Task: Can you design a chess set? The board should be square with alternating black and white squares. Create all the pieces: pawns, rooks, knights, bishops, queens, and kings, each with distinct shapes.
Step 4143:
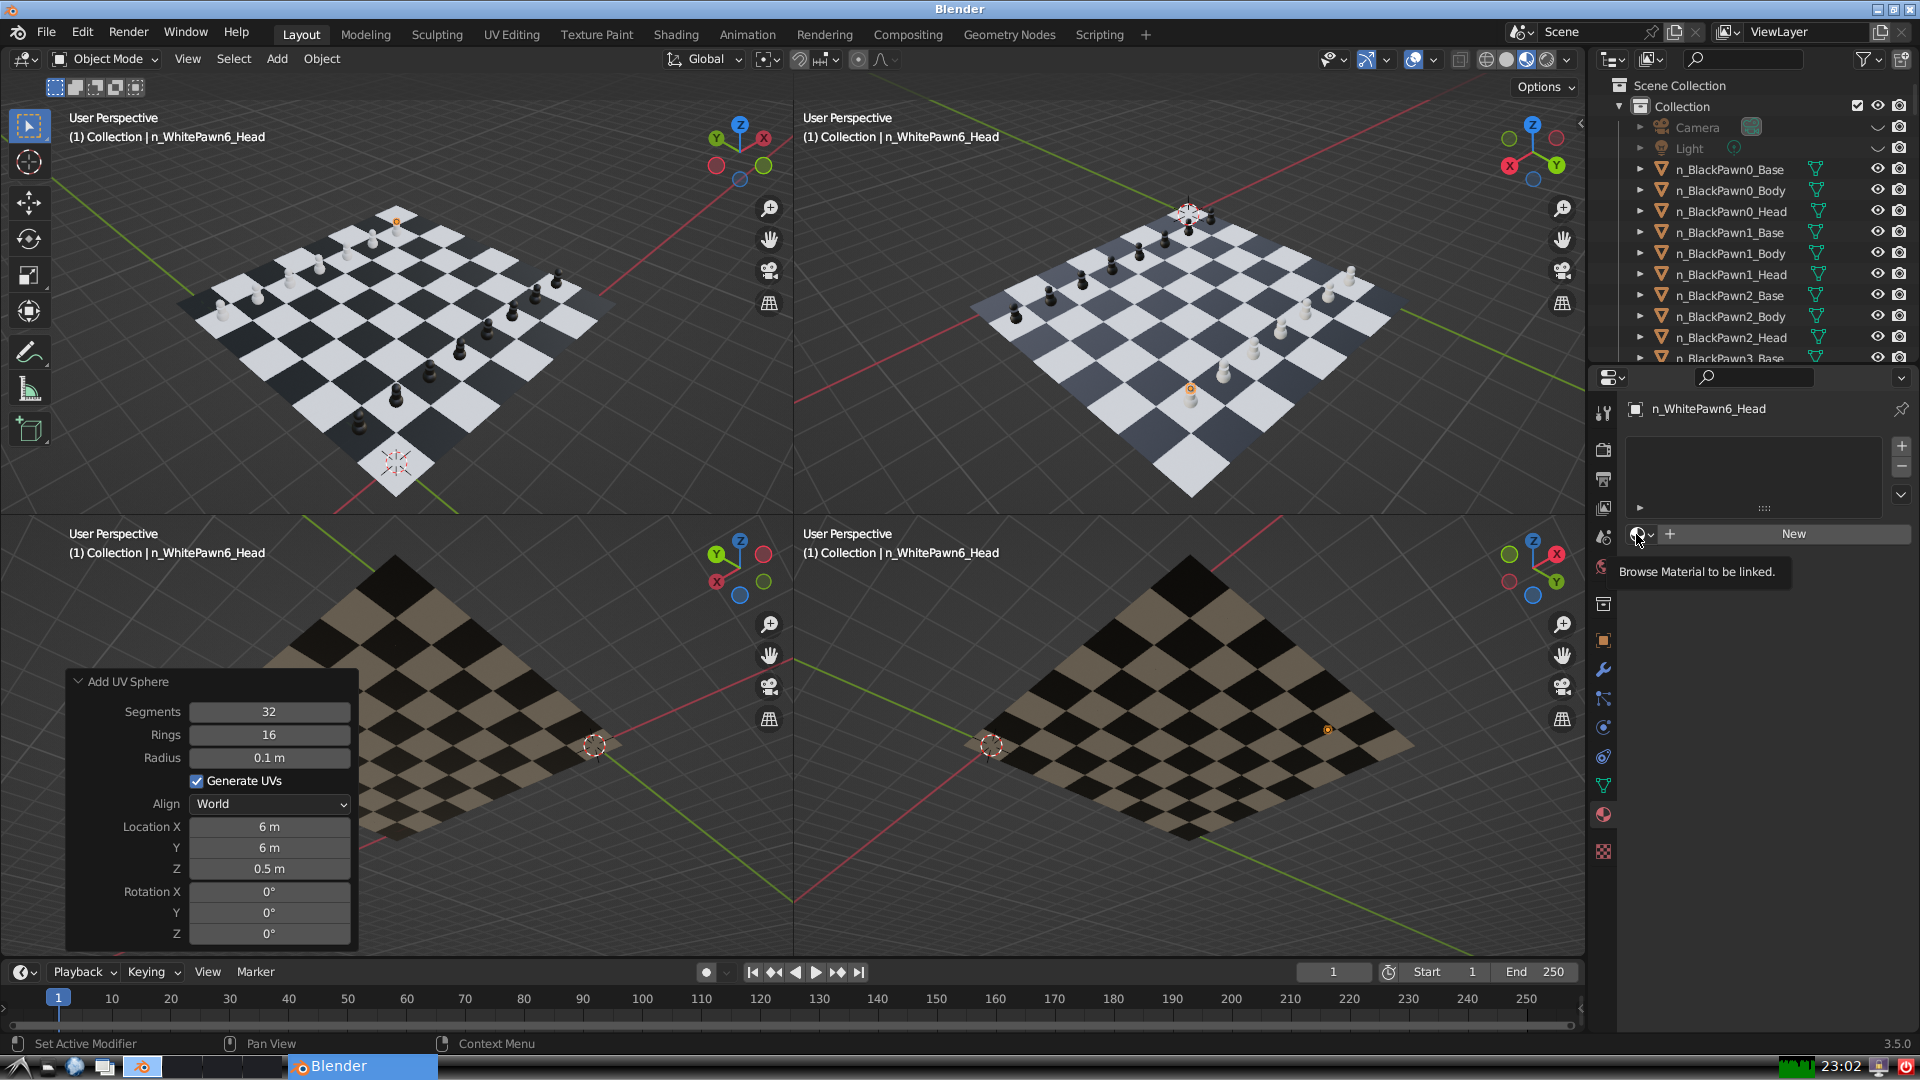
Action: click: no